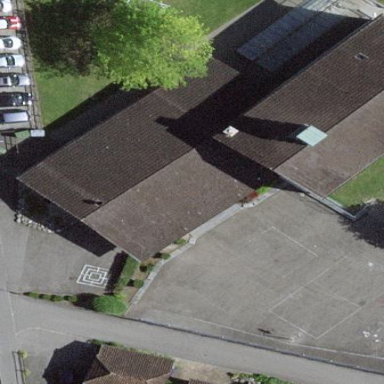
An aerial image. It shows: View of roof of building.